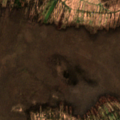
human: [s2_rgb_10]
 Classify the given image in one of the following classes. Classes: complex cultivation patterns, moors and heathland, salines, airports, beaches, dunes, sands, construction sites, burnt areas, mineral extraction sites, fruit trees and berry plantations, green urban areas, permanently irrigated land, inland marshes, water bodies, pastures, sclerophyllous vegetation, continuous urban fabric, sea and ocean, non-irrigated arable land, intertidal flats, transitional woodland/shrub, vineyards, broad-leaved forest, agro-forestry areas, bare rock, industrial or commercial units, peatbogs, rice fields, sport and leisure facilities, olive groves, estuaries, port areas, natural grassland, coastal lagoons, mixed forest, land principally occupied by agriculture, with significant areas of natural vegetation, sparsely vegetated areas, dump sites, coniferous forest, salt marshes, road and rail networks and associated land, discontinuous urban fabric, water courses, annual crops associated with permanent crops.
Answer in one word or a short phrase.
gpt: land principally occupied by agriculture, with significant areas of natural vegetation, peatbogs